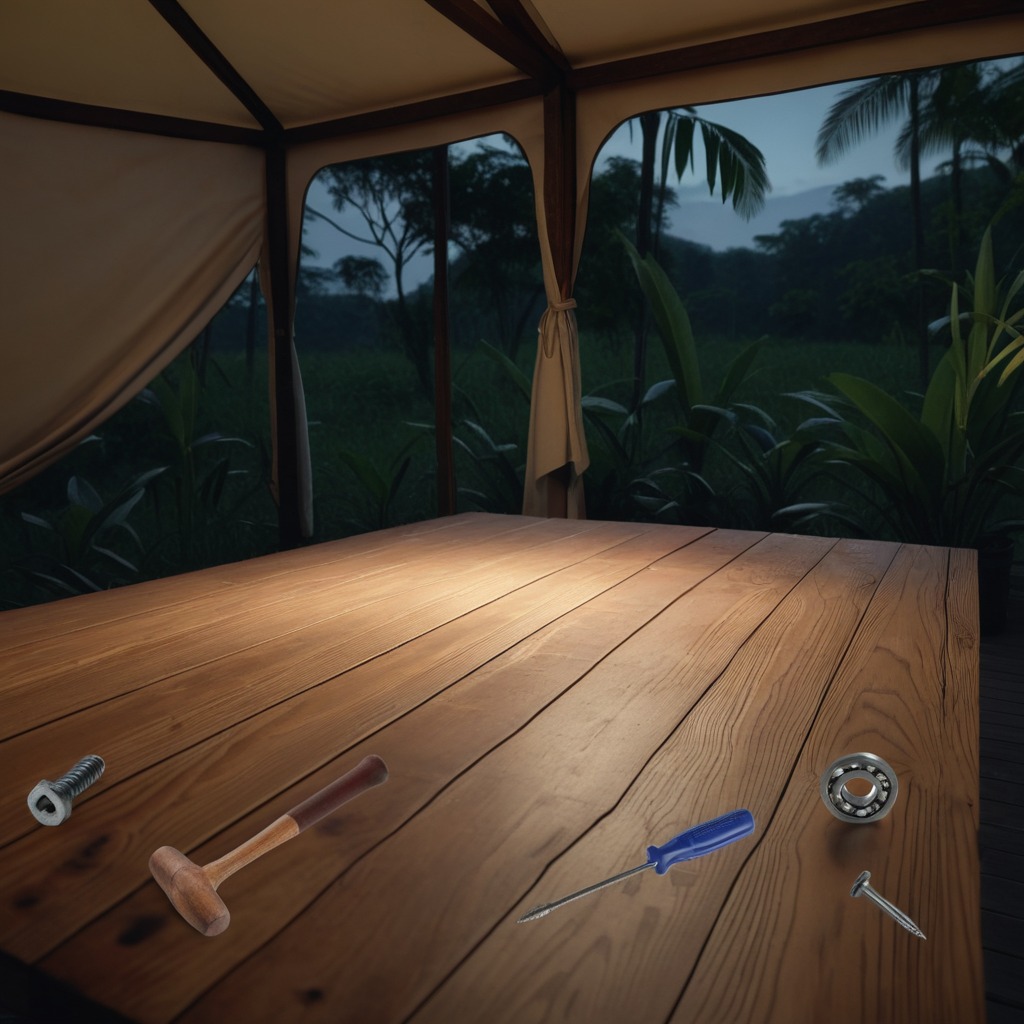
A metal ball bearing, a hammer, an iron nail, a metal machine screw, and a screwdriver are lying on a wooden table inside a jungle field workshop tent at night dim ambient light soft shadows worn but